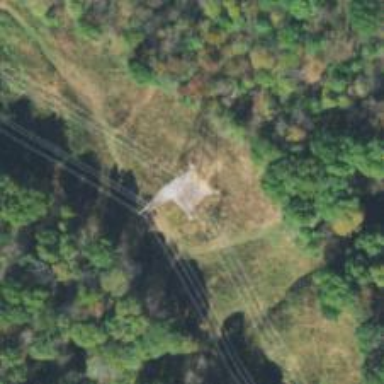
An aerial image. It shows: Lattice structure tower used for power transmission.